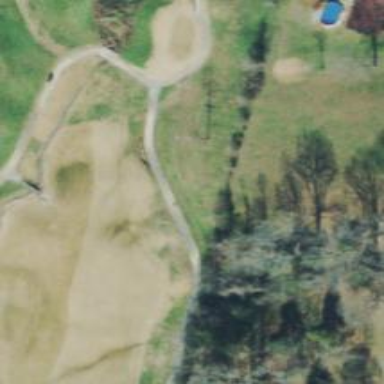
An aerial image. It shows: Path for both road and golf.